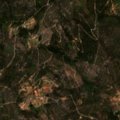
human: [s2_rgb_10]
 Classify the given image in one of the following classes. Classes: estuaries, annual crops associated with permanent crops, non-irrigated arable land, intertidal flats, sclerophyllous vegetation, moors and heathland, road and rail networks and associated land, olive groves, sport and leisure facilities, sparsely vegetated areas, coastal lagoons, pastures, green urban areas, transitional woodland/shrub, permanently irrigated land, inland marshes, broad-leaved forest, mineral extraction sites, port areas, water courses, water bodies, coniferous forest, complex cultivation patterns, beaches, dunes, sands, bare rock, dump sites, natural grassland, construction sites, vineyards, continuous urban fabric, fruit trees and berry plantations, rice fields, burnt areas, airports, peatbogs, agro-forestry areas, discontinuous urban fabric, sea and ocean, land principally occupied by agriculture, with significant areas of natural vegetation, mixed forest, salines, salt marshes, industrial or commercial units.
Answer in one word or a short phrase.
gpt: land principally occupied by agriculture, with significant areas of natural vegetation, broad-leaved forest, transitional woodland/shrub